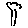
Label: tree